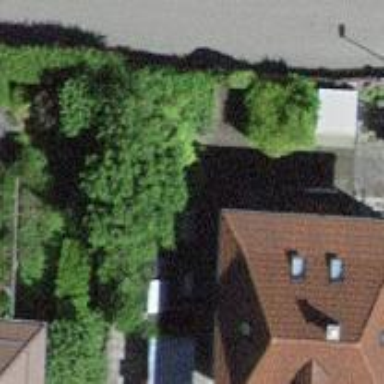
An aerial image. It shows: Hipped roof on residential building.